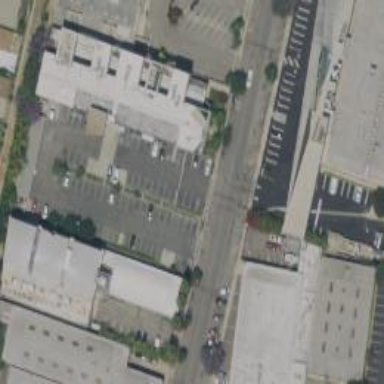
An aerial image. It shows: Commercial building.